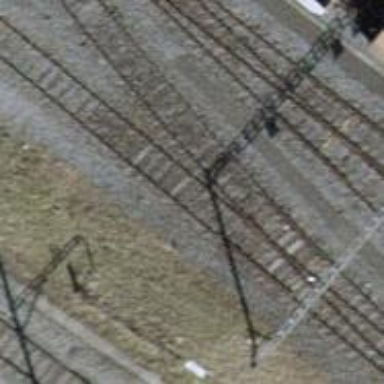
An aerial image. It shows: Railway yard with one track.